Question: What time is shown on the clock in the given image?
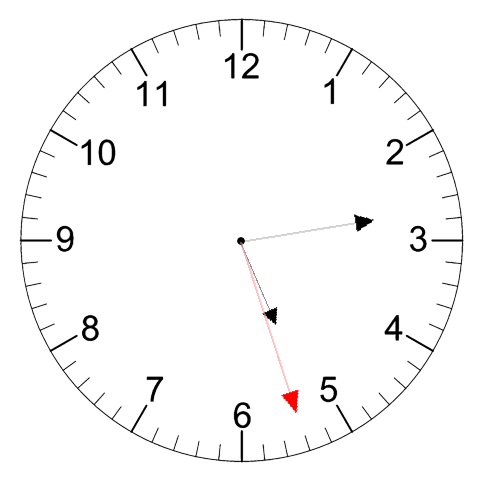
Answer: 05:13:27